Question: I am working on integrating Twitter in an app and while all works as it should I am stumped on the 'setOnItemClickListener()' not triggering when a 'ListView' 'item' has a link in it. It works just fine when an 'item' does not have a link (URL) in it.
Clicking on the URL itself opens the web page in a Browser.
Please see the screenshots added as reference at the end of the post.
It is a custom 'ListView' that employs a 'BaseAdapter'. I am not sure which piece of code to put in but on being pointed to a code block that the folks here may need, I will add it immediately.
The idea behind needing to ignore the links (URLs) in an item is to provide a functionality that shows the tweet details when a user clicks on one. Something similar to what the Twitter Android app does.
So what do I do to make the 'setOnItemClickListener()' ignore the links in items?
Okay. SO I am not sure if it is relevant to the question, but, from a combination of a few solutions from SO which led me to the <URL> Open Source project, I have managed to get a few things working. But unfortunately, it doesn't address my primary question.
How do I make the 'setOnItemClickListener()' ignore the links in an item so I can click it and show the details in another Activity and yet, when I click on a link, not trigger the 'setOnItemClickListener()'? I keep getting partial solutions in every attempt I make. But at times, when I click on a 'link', the 'setOnItemClickListener()' triggers too.
This is how it the flow looks at the moment:

In the top two screenshots, it works as it should. Not clicking on a link after all.
In the bottom two, however, when I click on the link, it shows the Profile for the user (). This part is derived from the TweetLanes source. The problem is, the click listener is also triggered. This is one of the solutions I am trying out. In this case, I have commented out the 'setOnItemClickListener()' and am using a 'OnClickListener()' on the 'TextView'. This is the one method which has partial success so far.
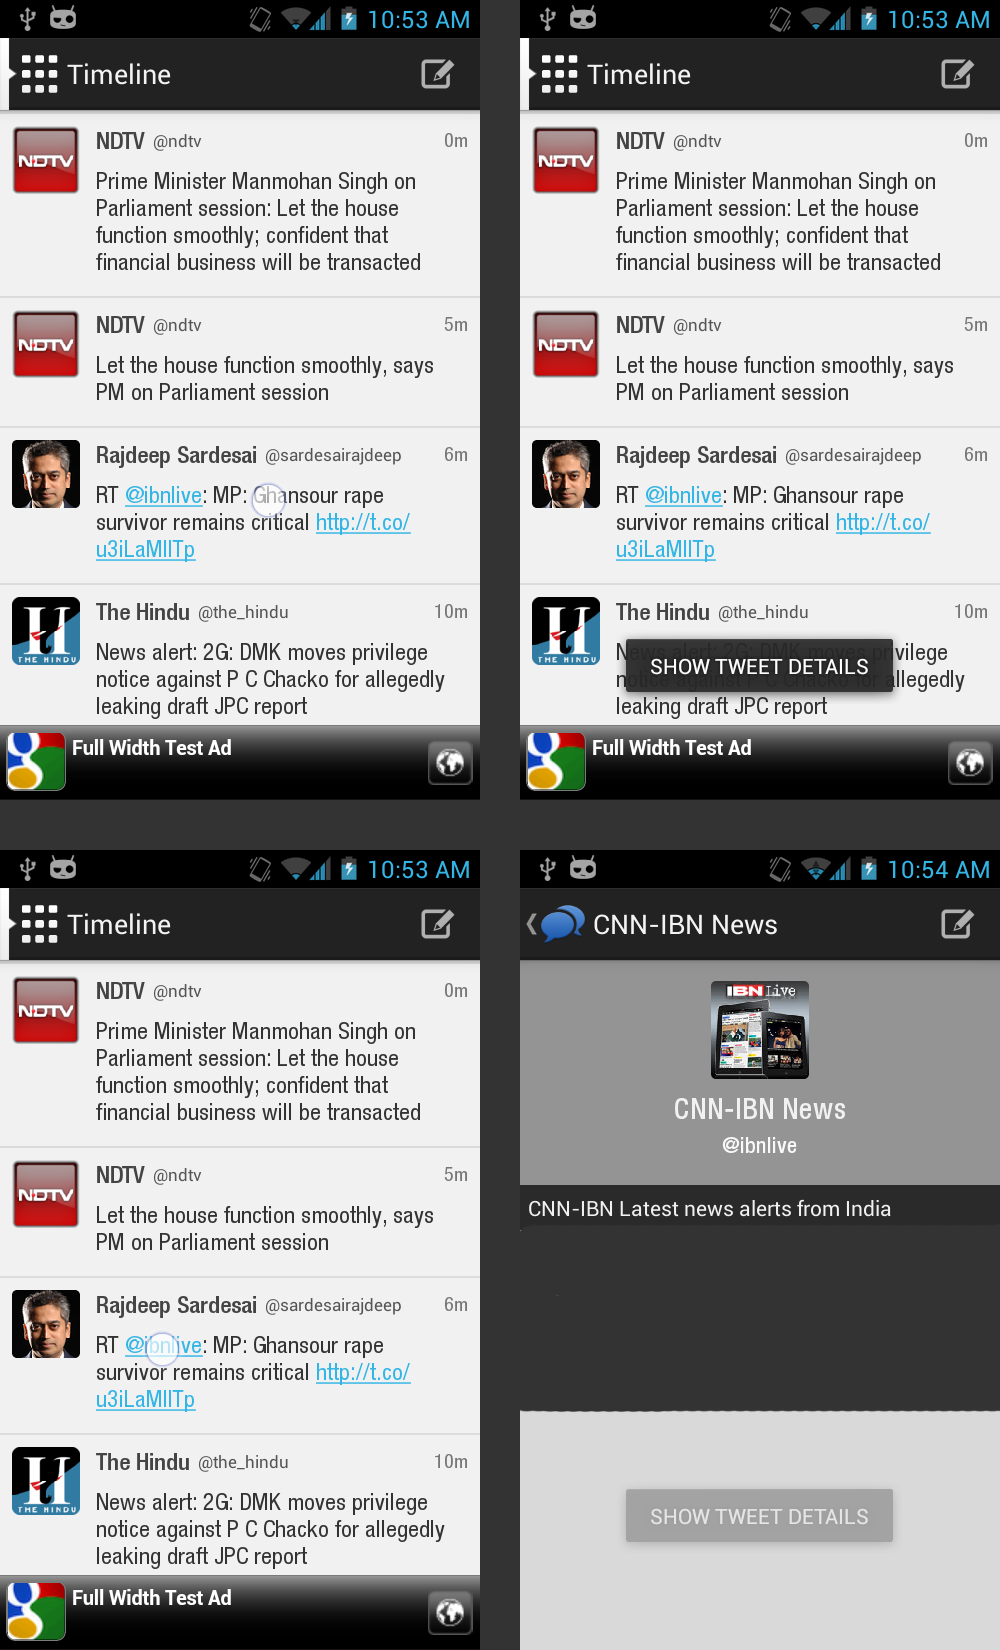
Answer: You probably want to take a look at <URL>
He presents a TextView that issues this problem basically by introducing a different 'LinkMovementMethod':
'''
public static class LocalLinkMovementMethod extends LinkMovementMethod{
static LocalLinkMovementMethod sInstance;
public static LocalLinkMovementMethod getInstance() {
if (sInstance == null)
sInstance = new LocalLinkMovementMethod();
return sInstance;
}
@Override
public boolean onTouchEvent(TextView widget, Spannable buffer, MotionEvent event) {
int action = event.getAction();
if (action == MotionEvent.ACTION_UP ||
action == MotionEvent.ACTION_DOWN) {
int x = (int) event.getX();
int y = (int) event.getY();
x -= widget.getTotalPaddingLeft();
y -= widget.getTotalPaddingTop();
x += widget.getScrollX();
y += widget.getScrollY();
Layout layout = widget.getLayout();
int line = layout.getLineForVertical(y);
int off = layout.getOffsetForHorizontal(line, x);
ClickableSpan[] link = buffer.getSpans(off, off, ClickableSpan.class);
if (link.length != 0) {
if (action == MotionEvent.ACTION_UP) {
link[0].onClick(widget);
} else if (action == MotionEvent.ACTION_DOWN) {
Selection.setSelection(buffer,
buffer.getSpanStart(link[0]),
buffer.getSpanEnd(link[0]));
}
if (widget instanceof TextViewFixTouchConsume){
((TextViewFixTouchConsume) widget).linkHit = true;
}
return true;
} else {
Selection.removeSelection(buffer);
Touch.onTouchEvent(widget, buffer, event);
return false;
}
}
return Touch.onTouchEvent(widget, buffer, event);
}
}
'''
---
Based on it, I advice you to fix the file 'TwitterLinkify.java' (the function that sets the link movement) like this:
'''
private static final void addLinkMovementMethod(TextView t) {
MovementMethod m = t.getMovementMethod();
if ((m == null) || !(m instanceof LocalLinkMovementMethod)) {
if (t.getLinksClickable()) {
t.setMovementMethod(LocalLinkMovementMethod.getInstance());
}
}
}
'''
Thanks